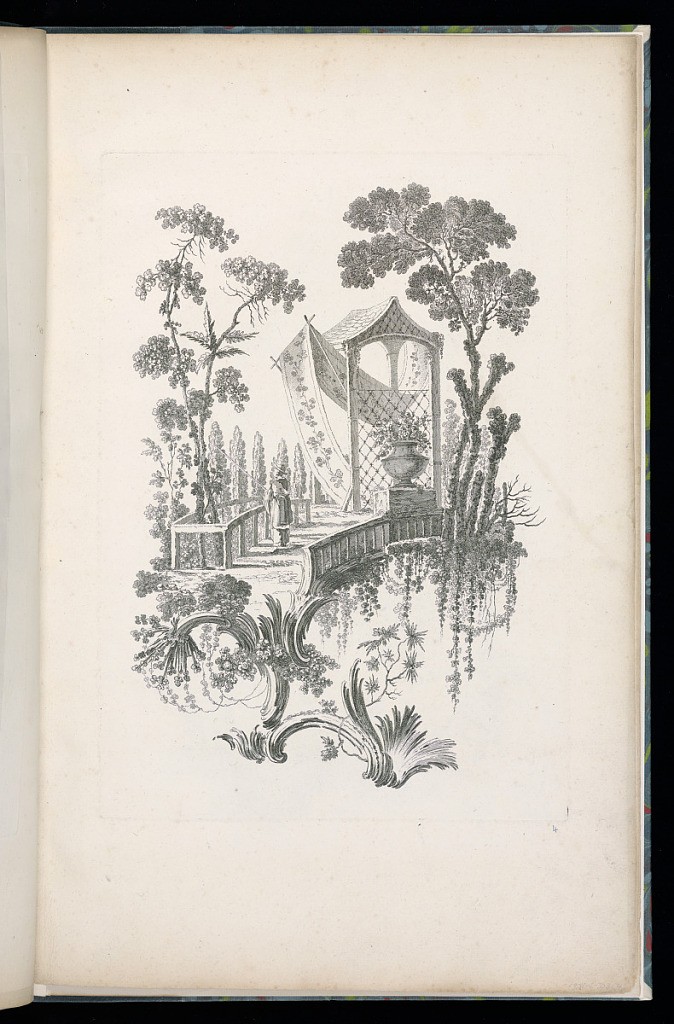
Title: A man on a Bridge
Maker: Jean-Baptiste Pillement, French, 1728–1808
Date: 1760-1775
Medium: Etching on paper
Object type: Print
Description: A chinoiserie-style design for a panel after Jean Pillement, depicting a man holding a long stick on a bridge, within a garden landscape, surrounded by trees, plants and flowers. Balustrades line the bridge or path leading towards an urn with flowers on a plinth in front of a trellised structure, with a hanging textile forming a canopy. Flowers and plants hang from the scene, with rococo-style fronds below, decorated with more flowers and garlands.